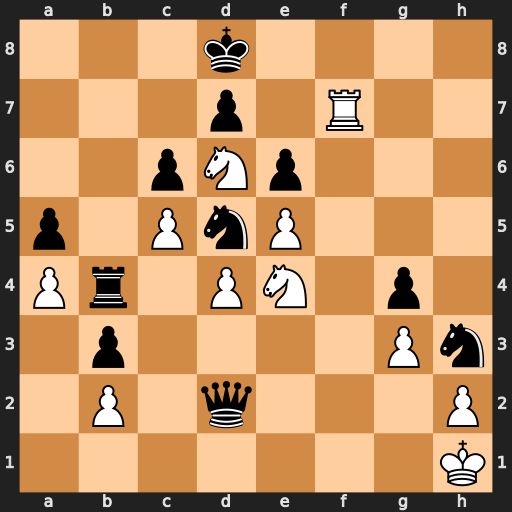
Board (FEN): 3k4/3p1R2/2pNp3/p1PnP3/Pr1PN1p1/1p4Pn/1P1q3P/7K
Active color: w
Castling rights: -
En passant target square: -
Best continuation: Rf8+ Kc7 Rc8#